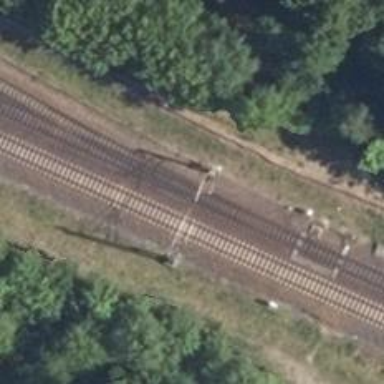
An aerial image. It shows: Railway milestone with catenary mast.